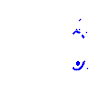
Particle: pion